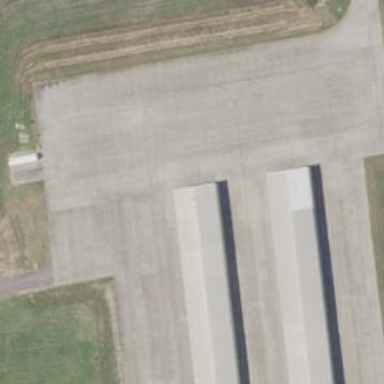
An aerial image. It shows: Image of taxiway at airport.